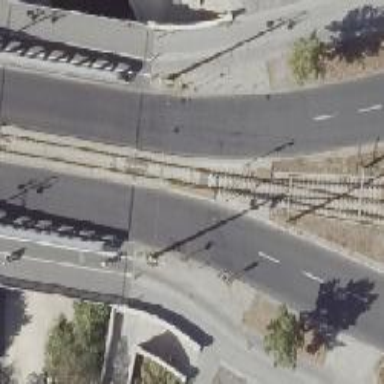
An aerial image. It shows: Tramway with electrified contact lines.